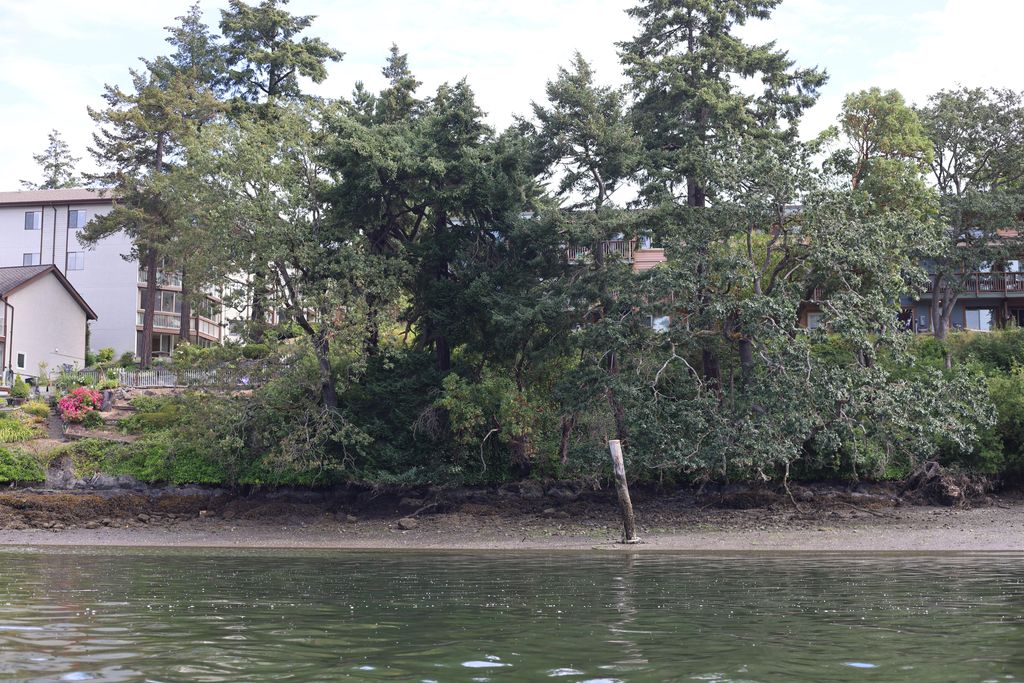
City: victoria